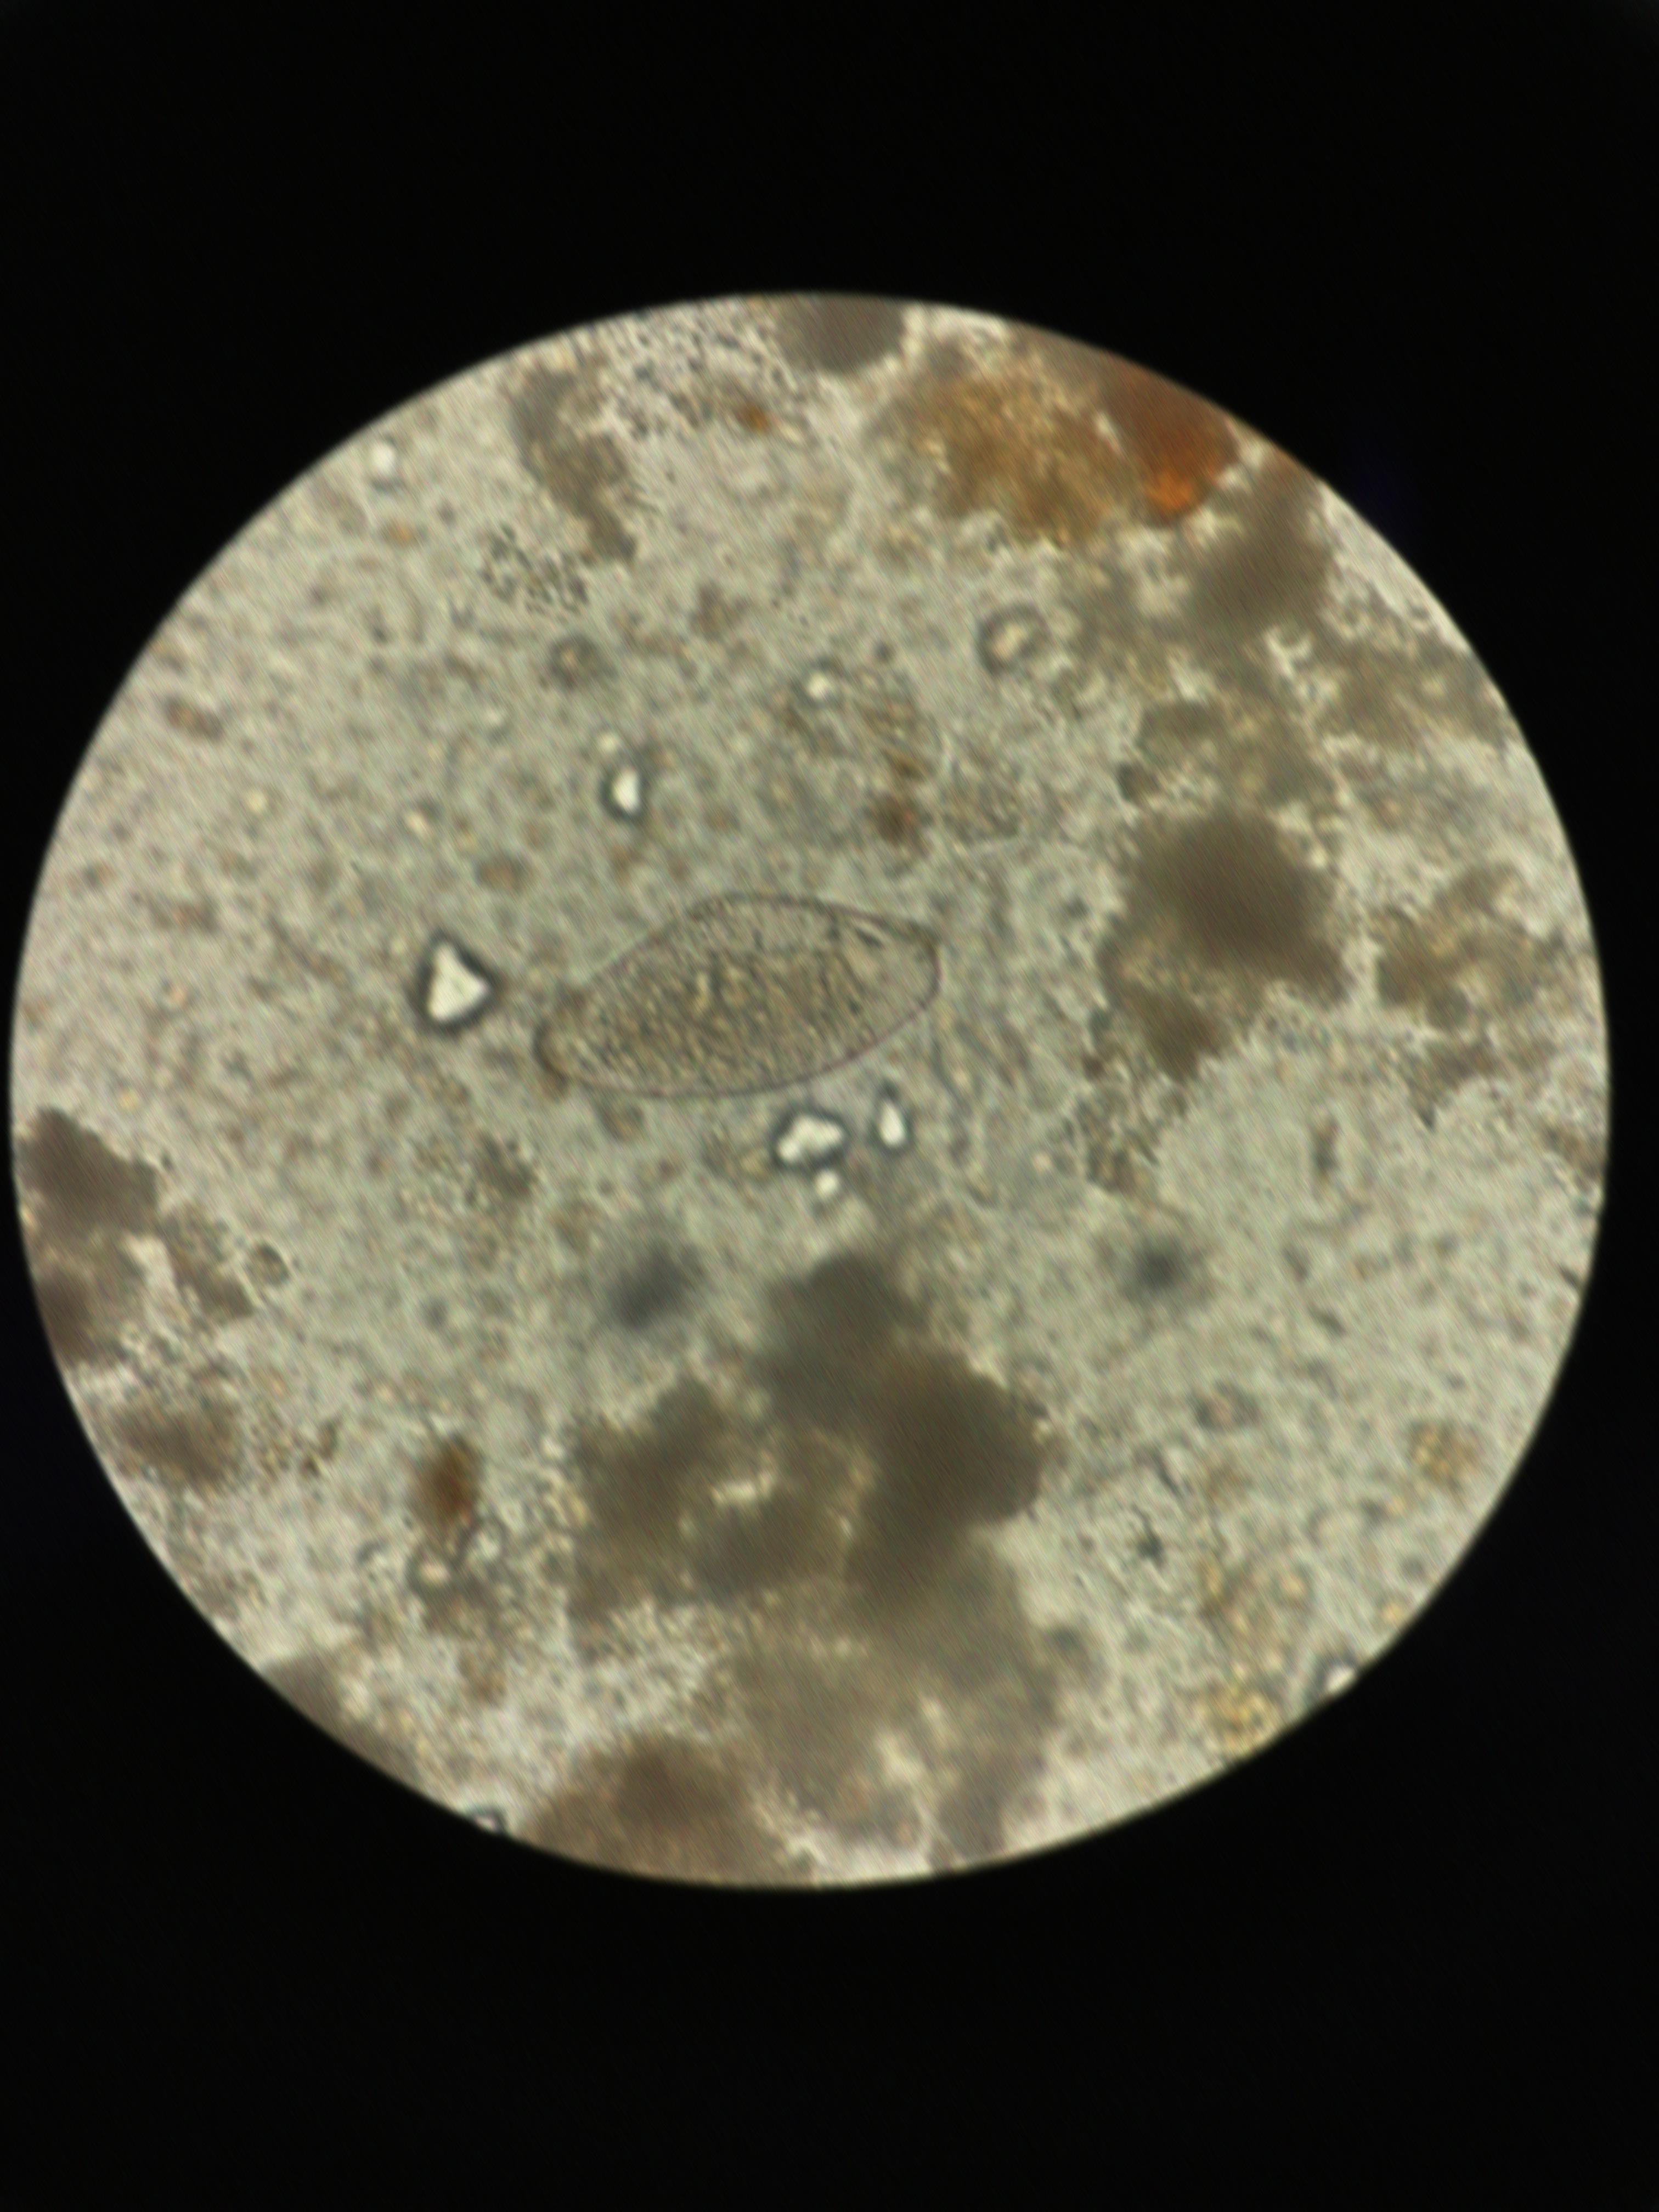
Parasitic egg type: Fasciolopsis buski